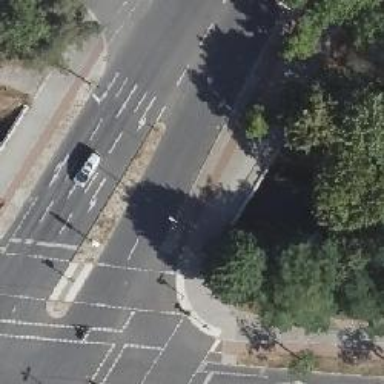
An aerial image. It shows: Secondary road with asphalt surface. There is cycle track on the right side of the road.